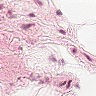
Metastatic tissue present: no